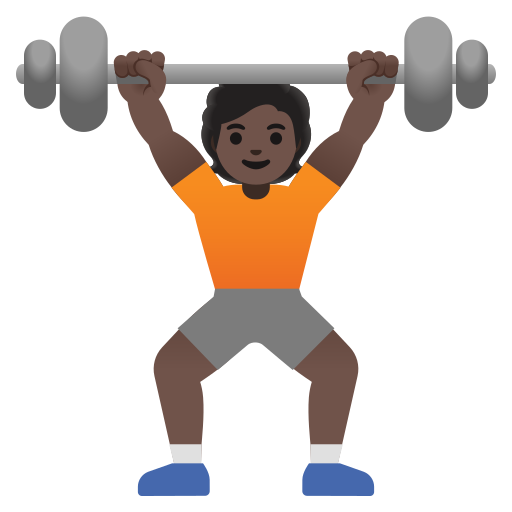
Emoji: 🏋🏿